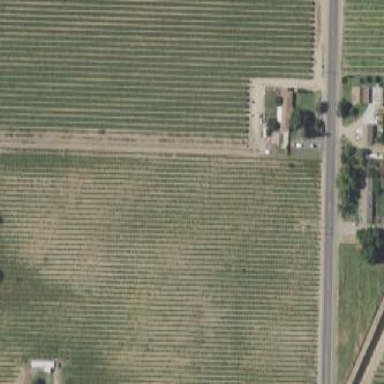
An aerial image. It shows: Vineyard.